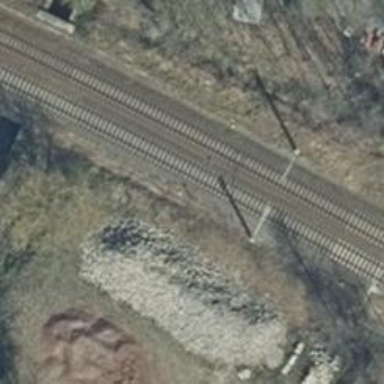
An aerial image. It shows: Railway signal.